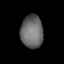
Tissue: lung
Cell type: Epithelial cells
Senescence score: 0.1645
Nuclear area (px): 724
Mean DAPI intensity: 104.845